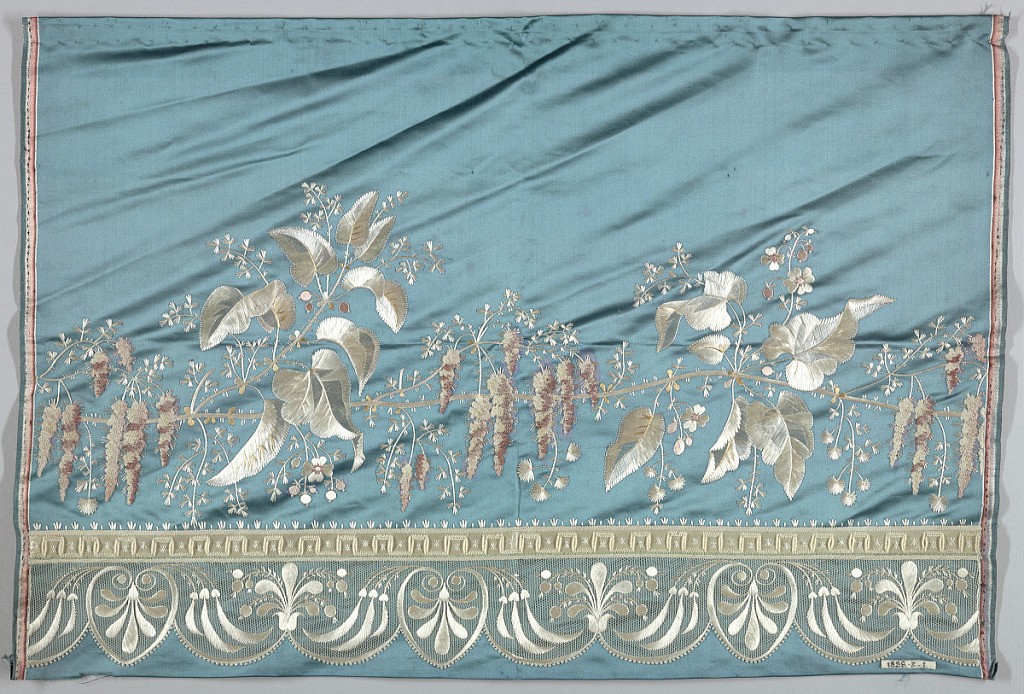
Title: Salesman's sample
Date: early 19th century
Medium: silk Technique: embroidery and applique on woven satin foundation
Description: Small panel of blue-green satin with border design embroidered with white, blue, yellow and orchid silks; green, white and orchid chenille; with white satin and net appliqué. Pattern of wisteria and large pointed leaves with lower bands of arabesques.